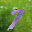
Label: 7